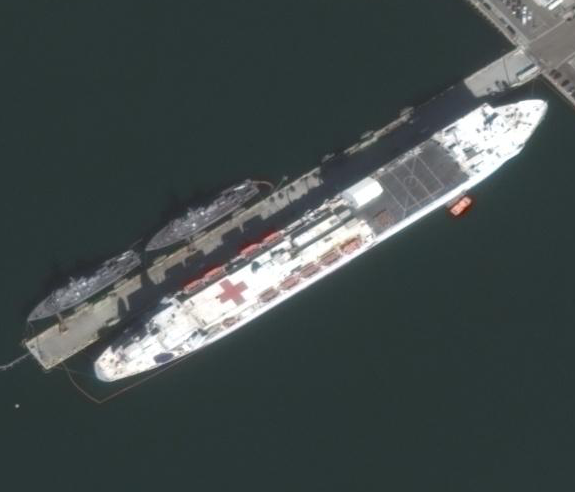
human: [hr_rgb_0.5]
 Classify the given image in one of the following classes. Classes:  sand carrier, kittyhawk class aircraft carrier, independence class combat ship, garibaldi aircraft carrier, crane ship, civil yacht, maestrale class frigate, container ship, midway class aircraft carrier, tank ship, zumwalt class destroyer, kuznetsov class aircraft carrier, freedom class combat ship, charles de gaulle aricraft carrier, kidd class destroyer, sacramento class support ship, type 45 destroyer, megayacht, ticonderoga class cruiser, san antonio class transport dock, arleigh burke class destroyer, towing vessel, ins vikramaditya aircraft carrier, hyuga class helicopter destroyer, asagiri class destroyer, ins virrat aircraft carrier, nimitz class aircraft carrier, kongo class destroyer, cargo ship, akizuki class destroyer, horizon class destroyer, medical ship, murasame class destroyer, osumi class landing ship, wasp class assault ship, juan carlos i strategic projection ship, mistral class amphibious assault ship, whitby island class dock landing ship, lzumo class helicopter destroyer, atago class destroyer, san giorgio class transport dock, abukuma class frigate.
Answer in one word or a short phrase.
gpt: Medical ship